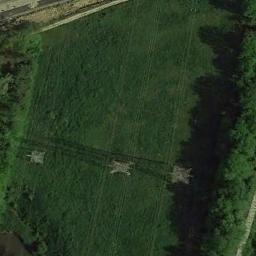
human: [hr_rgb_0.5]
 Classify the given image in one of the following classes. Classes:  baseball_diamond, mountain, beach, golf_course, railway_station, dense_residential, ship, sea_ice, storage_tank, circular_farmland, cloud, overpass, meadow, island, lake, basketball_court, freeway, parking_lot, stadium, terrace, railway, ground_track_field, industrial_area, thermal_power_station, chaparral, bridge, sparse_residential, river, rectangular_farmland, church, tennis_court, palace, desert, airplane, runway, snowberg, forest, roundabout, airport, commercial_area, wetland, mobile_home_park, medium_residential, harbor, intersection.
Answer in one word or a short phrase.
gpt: meadow